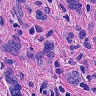
Metastatic tissue present: yes